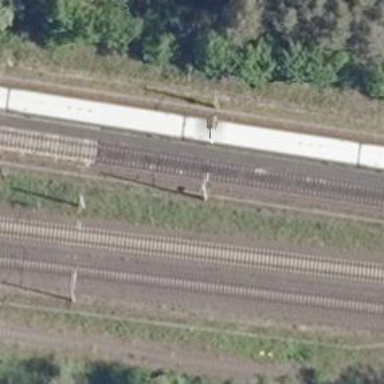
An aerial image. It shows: Milestone along the railway track with catenary mast.